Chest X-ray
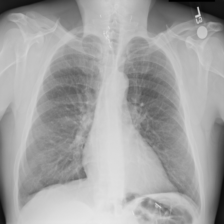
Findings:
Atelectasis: negative
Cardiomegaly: negative
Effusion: negative
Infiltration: negative
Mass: negative
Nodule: negative
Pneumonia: negative
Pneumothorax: negative
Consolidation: negative
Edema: negative
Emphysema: negative
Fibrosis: negative
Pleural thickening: negative
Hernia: negative